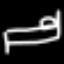
Label: bed